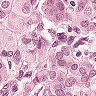
Metastatic tissue present: yes